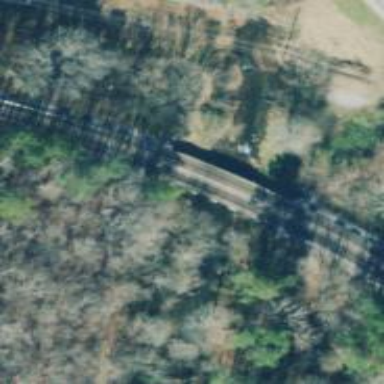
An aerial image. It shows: Railway bridge.